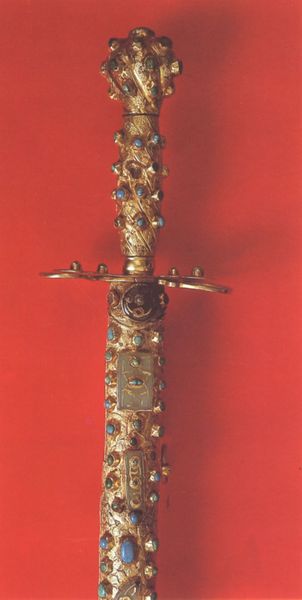
Titel: Krummsäbel
Institution: Budapest, Ungarisches Nationalmuseum
Schlagwörter: blau, grün, türkis, rot, muster, stein, gold, edelsteine, stab, scheide, griff, schwert, säbel, gravur, knauf, dolch, edelstein, email, golf, halbedelsteine, goldschmiedearbeit, emaille, lapislazuli, schwertknauf, scheid, gravue